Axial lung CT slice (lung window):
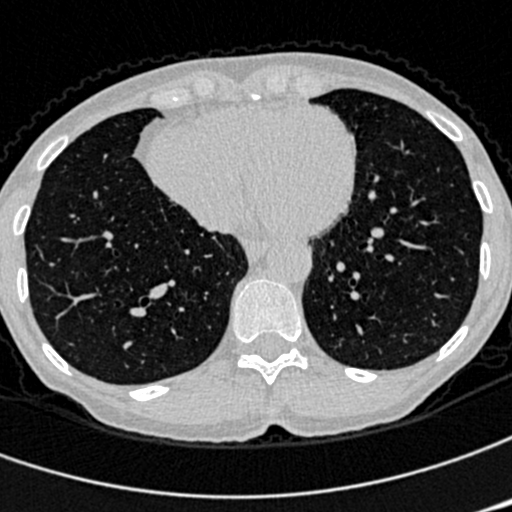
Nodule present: no